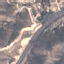
Land use / land cover: Highway